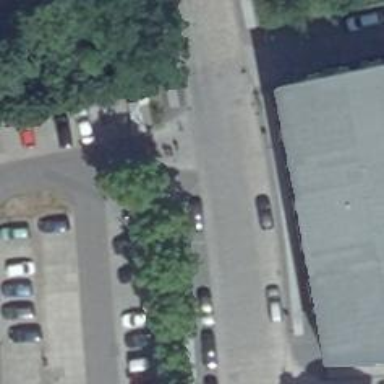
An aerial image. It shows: Parking entrance.